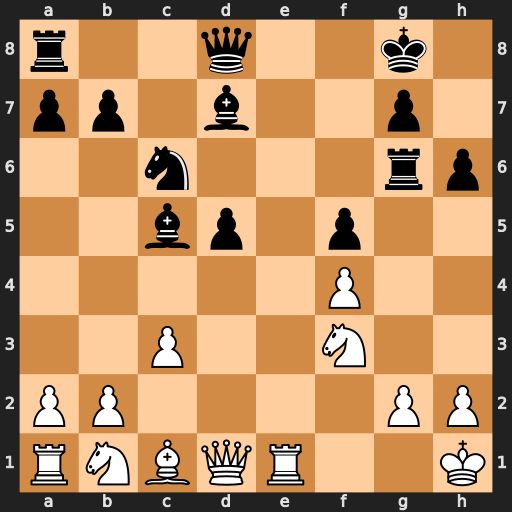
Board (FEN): r2q2k1/pp1b2p1/2n3rp/2bp1p2/5P2/2P2N2/PP4PP/RNBQR2K
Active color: w
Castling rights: -
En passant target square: -
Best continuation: Qxd5+ Be6 Qxc5